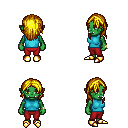
a pixel art fantasy rpg character, female body template, orc, green skin, teal sleeveless shirt, red pants, blonde long hairstyle, bracelets, gold boots, four views (front, back, left, right), 2x2 character sprite sheet, small pixel art, hard edges, no anti-aliasing